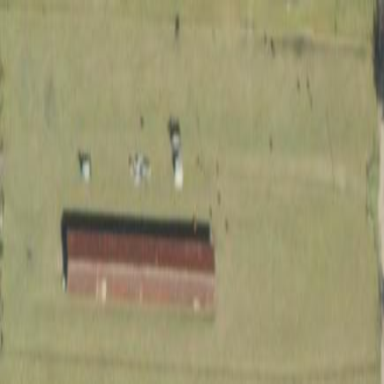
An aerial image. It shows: Poultry farmyard.